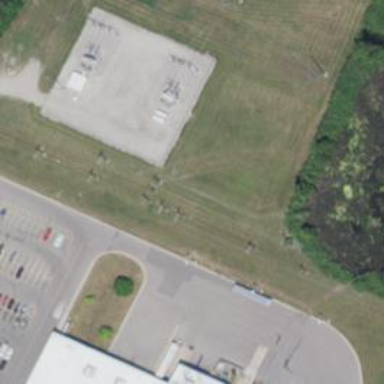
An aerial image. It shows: Power substation enclosed by fence.